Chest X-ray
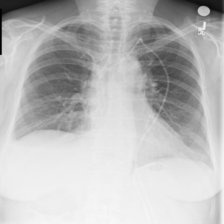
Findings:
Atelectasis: negative
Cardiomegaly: negative
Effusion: positive
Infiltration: negative
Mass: negative
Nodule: positive
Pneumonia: negative
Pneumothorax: negative
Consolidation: negative
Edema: negative
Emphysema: negative
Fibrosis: negative
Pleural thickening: negative
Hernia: negative